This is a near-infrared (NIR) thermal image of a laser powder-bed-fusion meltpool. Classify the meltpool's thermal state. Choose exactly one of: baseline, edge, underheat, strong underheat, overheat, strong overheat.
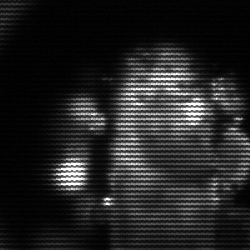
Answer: strong underheat